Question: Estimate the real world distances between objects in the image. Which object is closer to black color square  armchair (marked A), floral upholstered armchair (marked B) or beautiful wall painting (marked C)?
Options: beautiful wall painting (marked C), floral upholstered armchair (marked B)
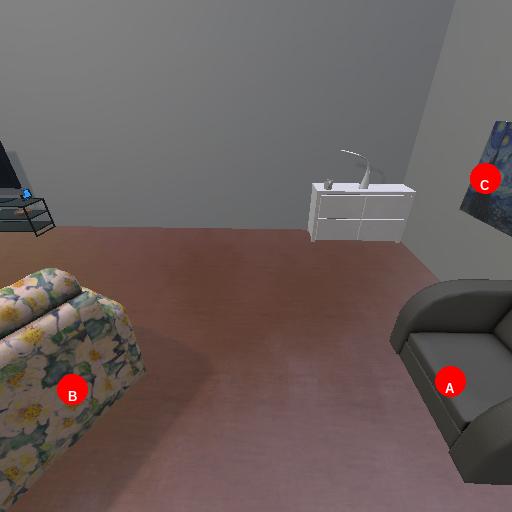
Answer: beautiful wall painting (marked C)